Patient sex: M
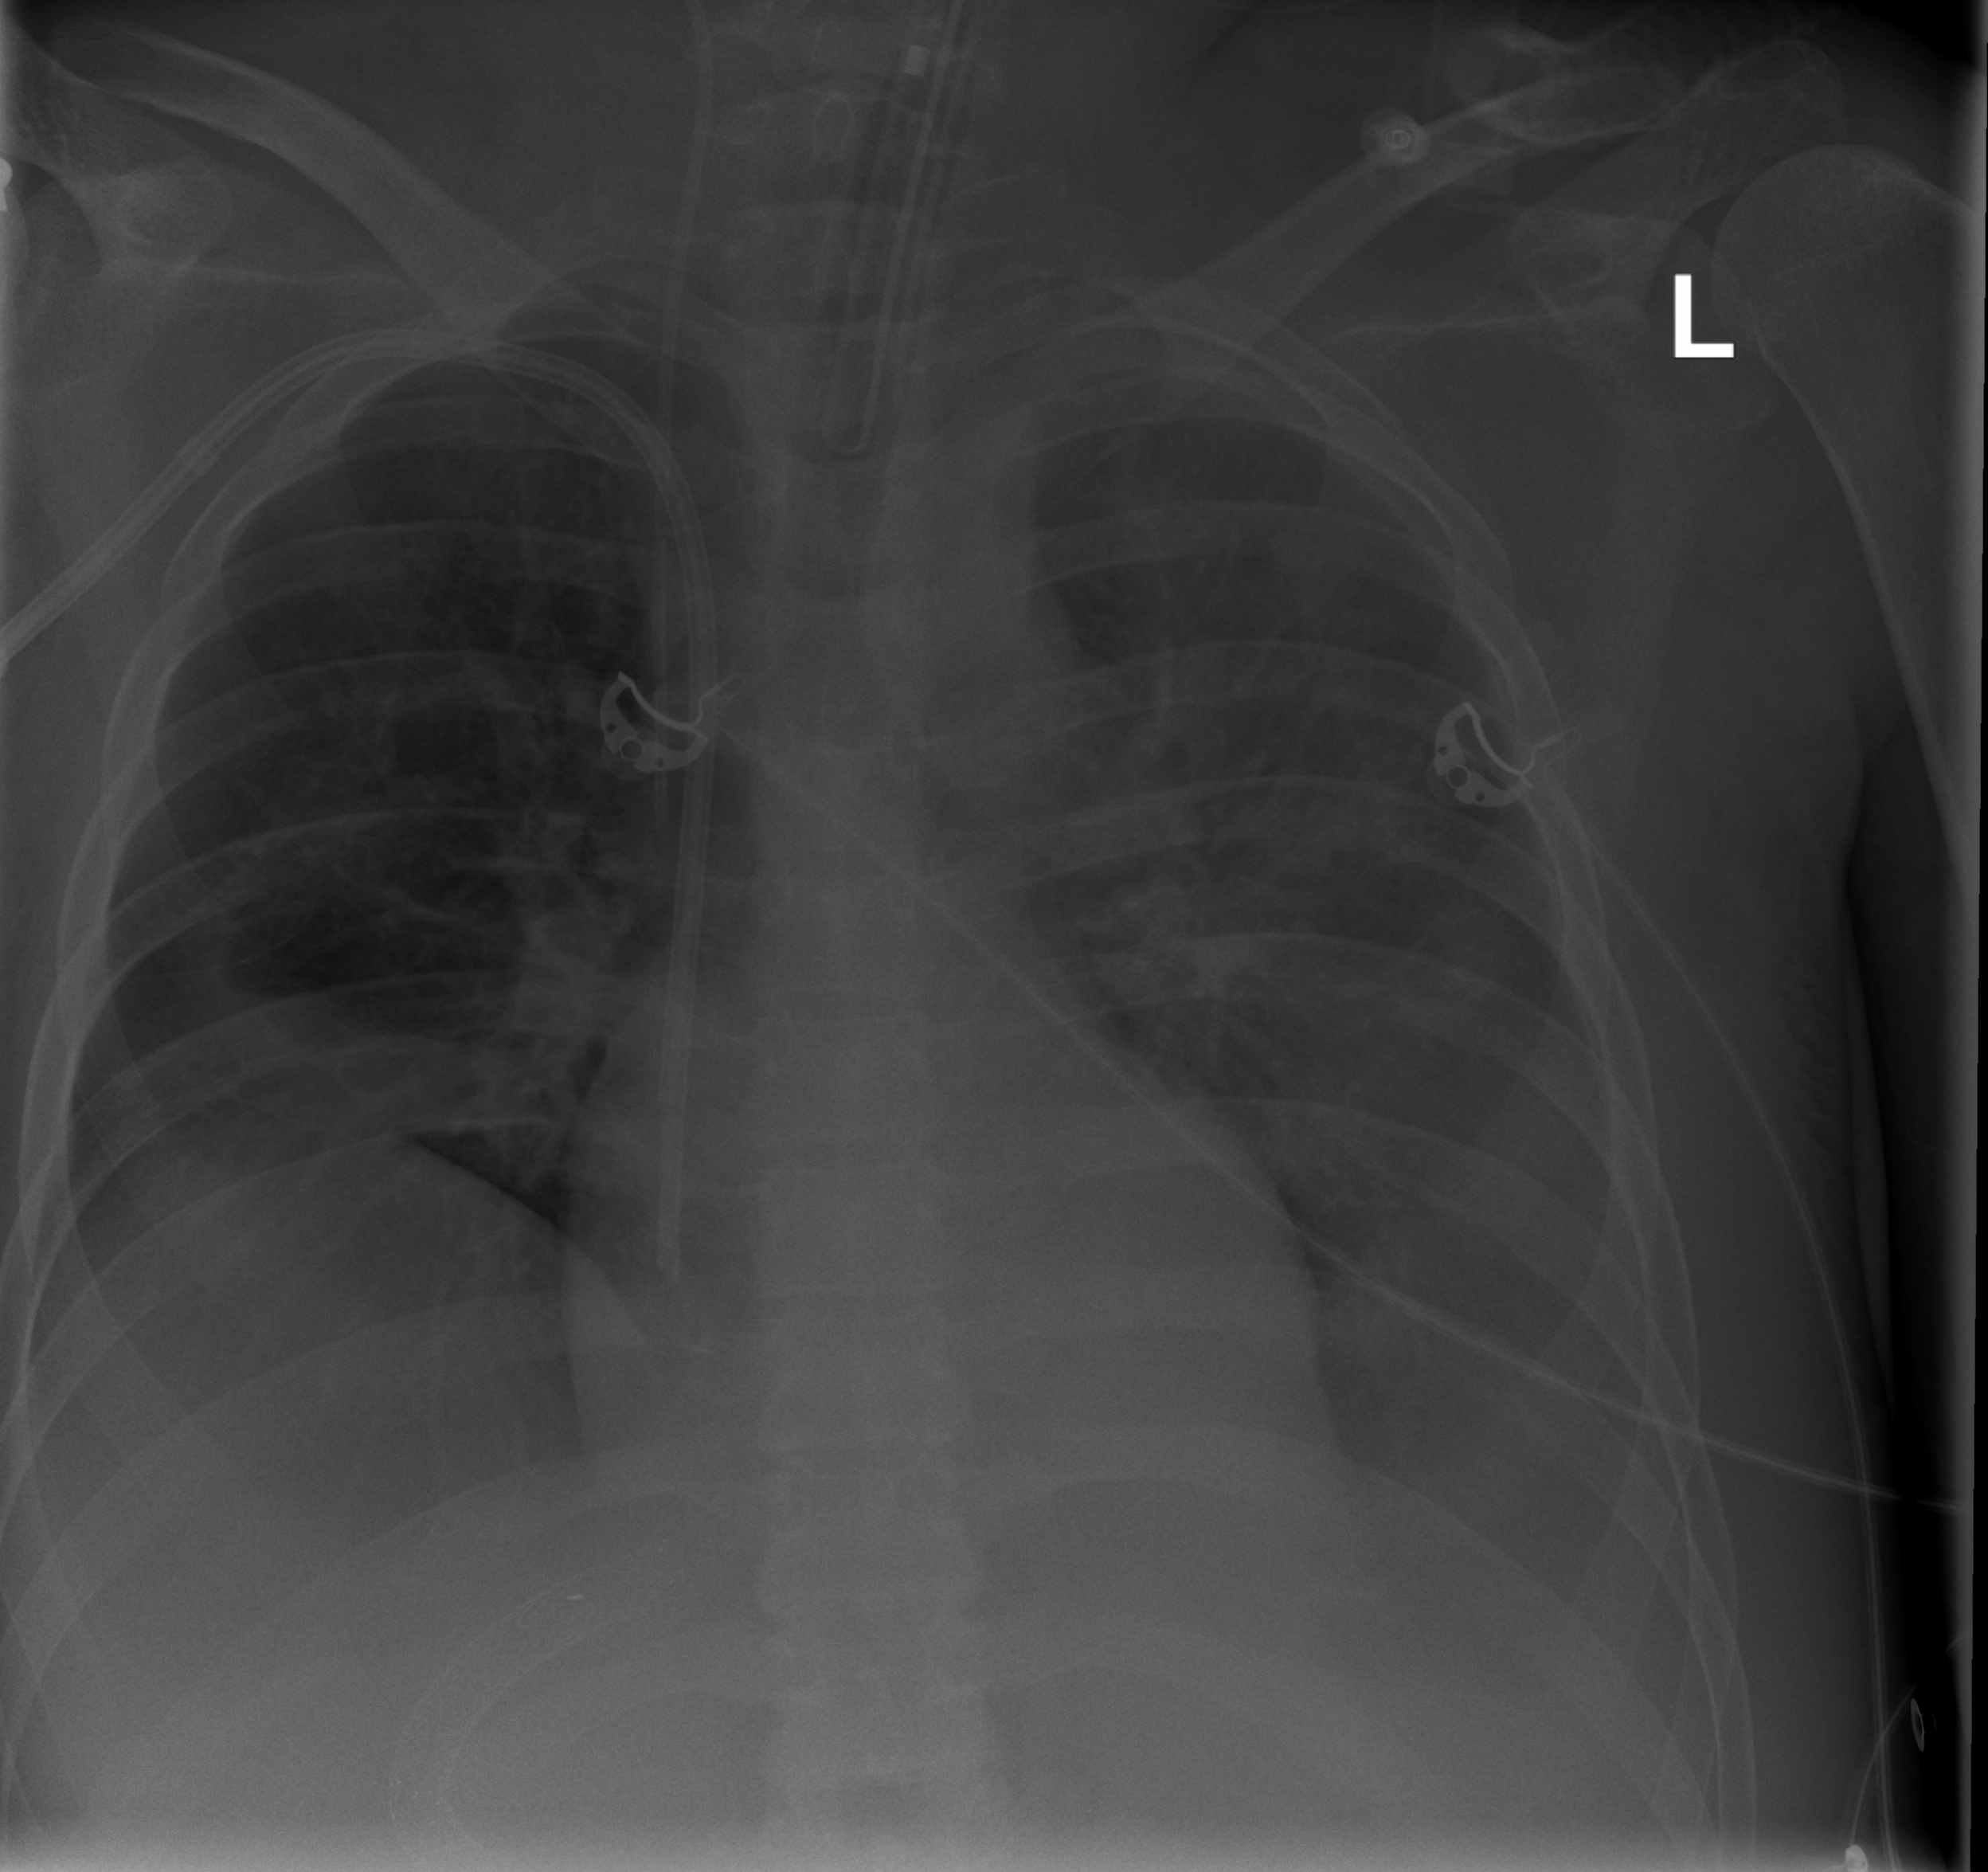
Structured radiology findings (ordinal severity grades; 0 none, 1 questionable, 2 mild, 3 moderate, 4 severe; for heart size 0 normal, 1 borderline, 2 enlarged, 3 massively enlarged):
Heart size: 0
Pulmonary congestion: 1
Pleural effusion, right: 2
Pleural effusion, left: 3
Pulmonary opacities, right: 0
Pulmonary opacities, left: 0
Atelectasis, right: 2
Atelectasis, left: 3